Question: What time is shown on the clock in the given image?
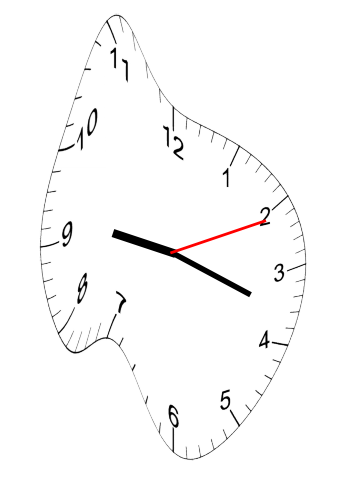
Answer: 09:18:11